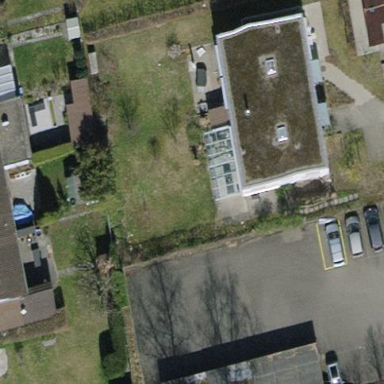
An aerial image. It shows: Flat-roofed building.